Question: I have a webpage with the following:
'''
<input id="ColourPicker" type="text" value="000000" />
<asp:Label ID="ColourChosen" runat="server" Text="000000" ClientIDMode="Static"></asp:Label>
'''
These are bound to a jPicker:
'''
$(document).ready(
function () {
$('#ColourPicker').jPicker(
{
images: { clientPath: 'Scripts/images/' },
window: { position: { x: '25', y: '0' }, expandable: true }
},
function(color) {
var all = color.val('all');
document.getElementById('ColourChosen').innerHTML = all.hex;
});
});
'''
When I select a colour in jPicker and click OK the browser displays:

The box on the left is ColourPicker and the label on the right is ColourChosen.
When I view the Page Source I see this:
'''
<input id="ColourPicker" type="text" value="000000" />
<span id="ColourChosen">000000</span>
'''
I have some code-behind of this:
'''
protected void Button1Click(object sender, EventArgs e)
{
var l = new List<Borg.PlotColurs> {new Borg.PlotColurs()};
l[0].PlotColour = ColourChosen.Text;
Borg.BulkInsert(ConfigurationManager.ConnectionStrings["utilConnectionString"].ConnectionString, "PlotColours", l);
ListView2.DataBind();
}
'''
I want to see ColourChosen.Text to equal f41313, but it always equals 000000.
What am I doing wrong?
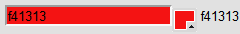
Answer: The page source you are looking at is the source that was downloaded from the server. All the editions later made through Javascript (including the plugin) are not reflected in the page source.
To see your changes you should use either FireBug in Firefox, Chrome devtools in Chrome or the Internet Explorer developer tools.